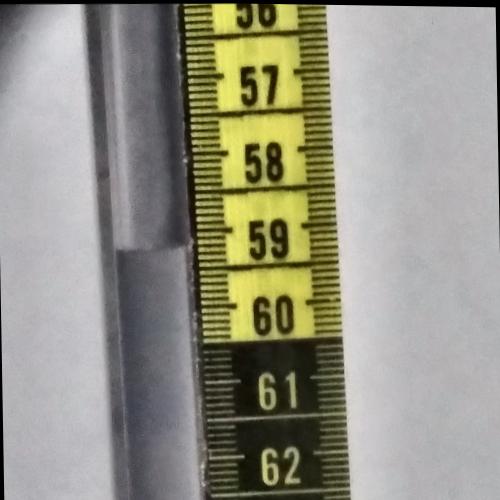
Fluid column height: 59.2 cm